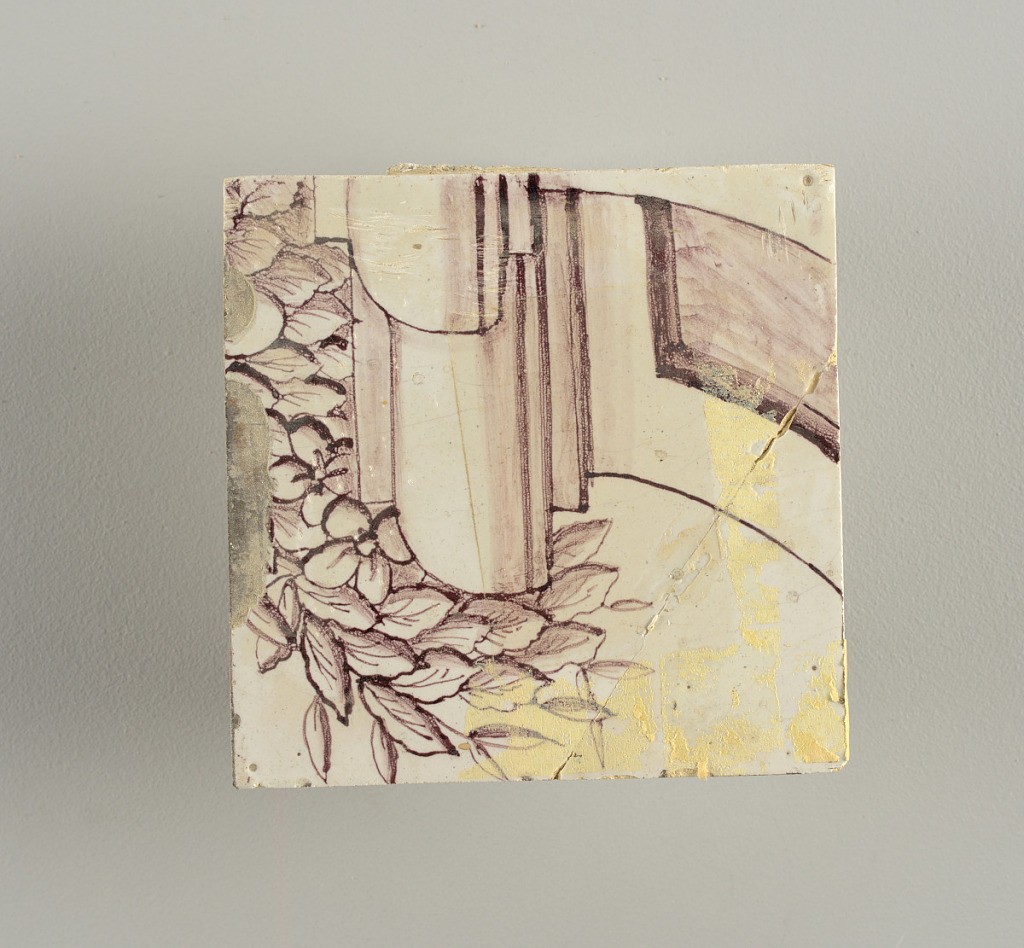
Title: Wall facing
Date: ca. 1725
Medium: tin-glazed earthenware, underglaze
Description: Running design for a frieze or a dado, composed of scrolls of foliage and strapwork, and four repeating motifs--a seated woman in a small upright oval medallion, a putto seated on a rocailled base, and strapwork in axial pattern.  The various panels, A to F, show various repeats of the same design, all being five tiles high and a varying number of tiles wide.